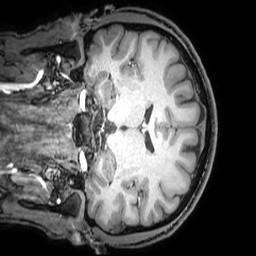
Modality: T1w
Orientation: coronal
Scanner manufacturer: philips
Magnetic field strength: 3 T
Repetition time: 0.008 s
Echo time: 0.0035 s